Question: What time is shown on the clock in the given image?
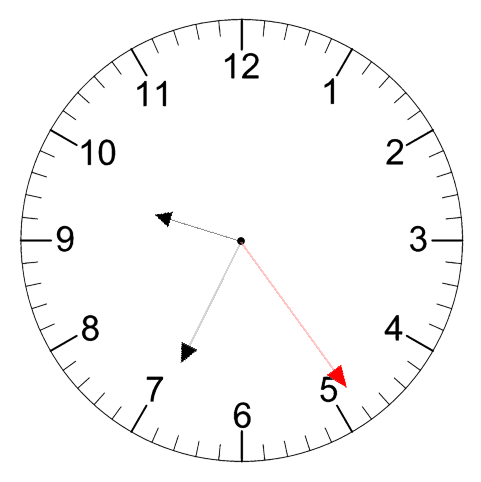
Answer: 09:34:24